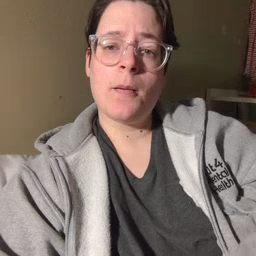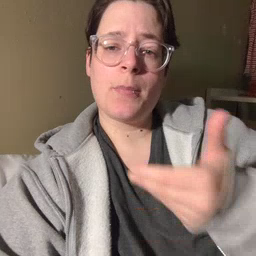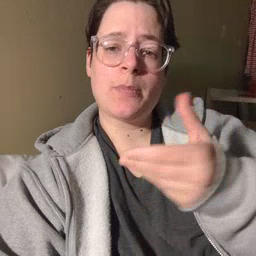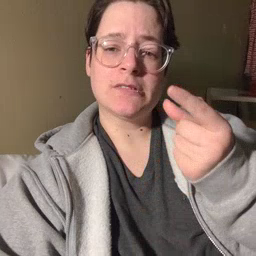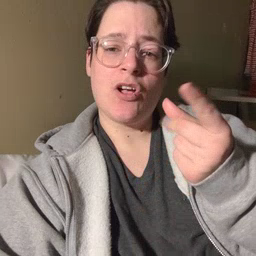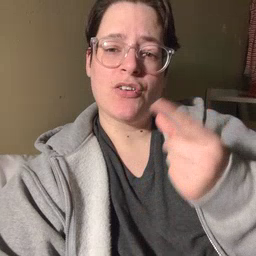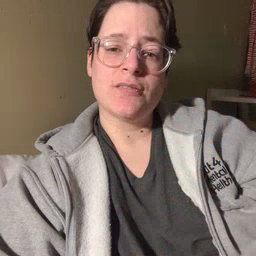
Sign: puppy